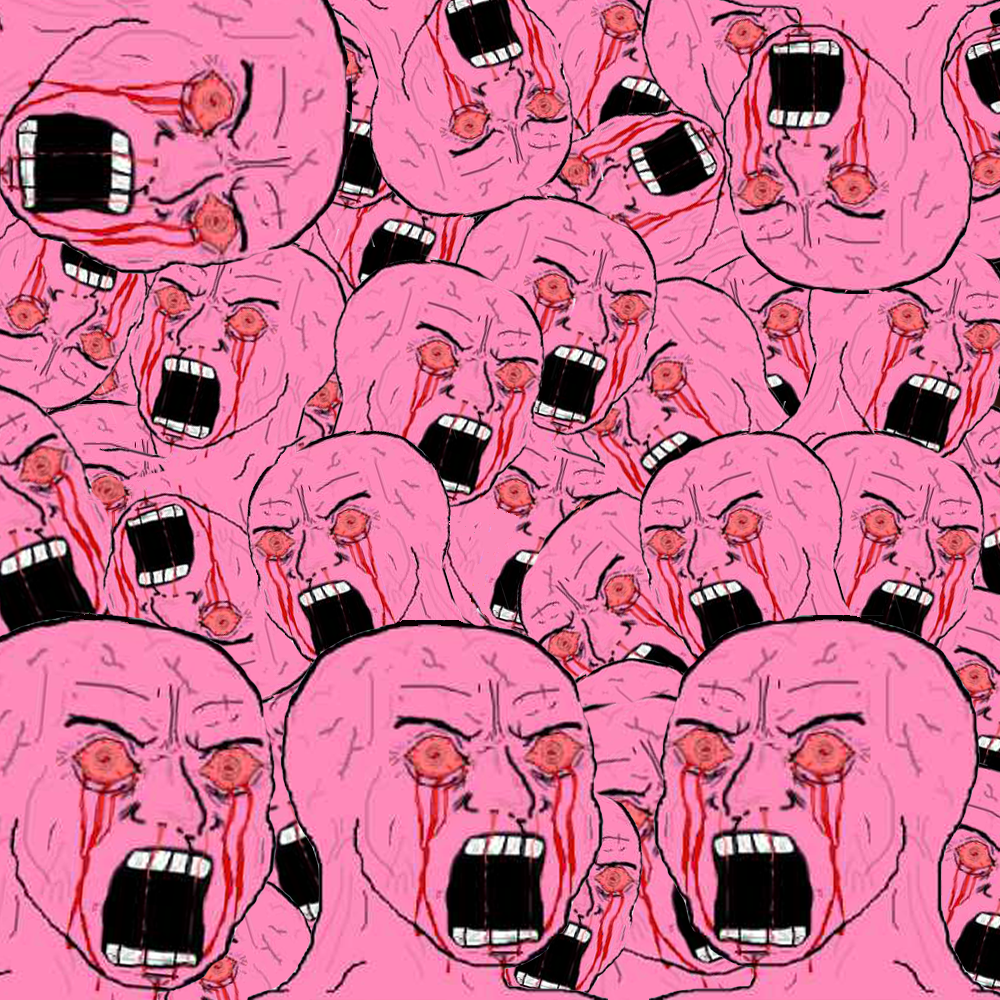
Label: 5_Rage